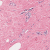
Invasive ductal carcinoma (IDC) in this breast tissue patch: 0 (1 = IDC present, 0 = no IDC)